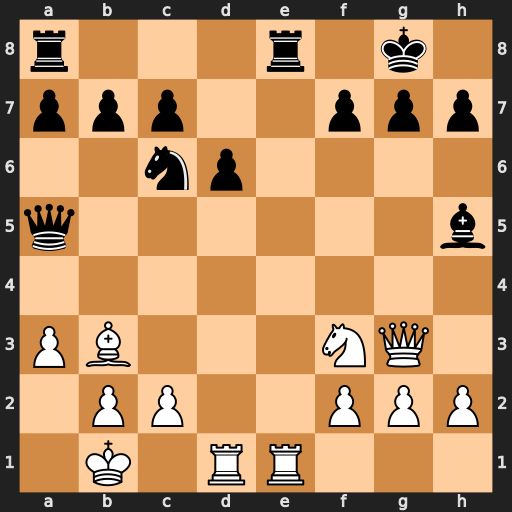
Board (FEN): r3r1k1/ppp2ppp/2np4/q6b/8/PB3NQ1/1PP2PPP/1K1RR3
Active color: w
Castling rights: -
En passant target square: -
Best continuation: Rxe8+ Rxe8 Rd5 Re1+ Nxe1 Qxe1+ Ka2